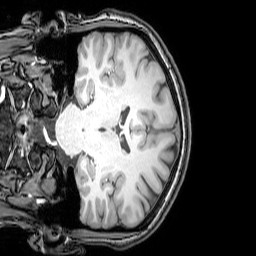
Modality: T1w
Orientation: coronal
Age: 23
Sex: female
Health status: healthy
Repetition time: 0.081 s
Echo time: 0.037 s